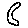
Label: moon